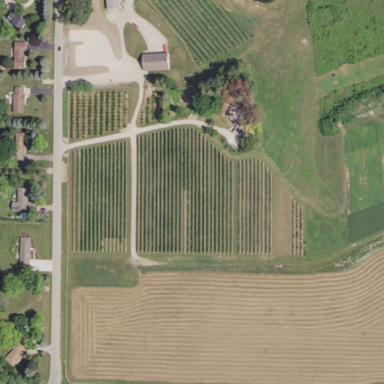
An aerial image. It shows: Orchard.